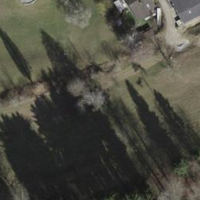
EUNIS habitat code: 44
Species observed at this site:
Corylus avellana